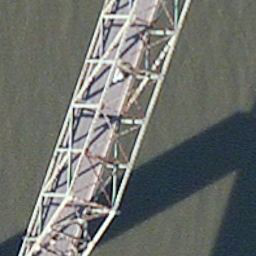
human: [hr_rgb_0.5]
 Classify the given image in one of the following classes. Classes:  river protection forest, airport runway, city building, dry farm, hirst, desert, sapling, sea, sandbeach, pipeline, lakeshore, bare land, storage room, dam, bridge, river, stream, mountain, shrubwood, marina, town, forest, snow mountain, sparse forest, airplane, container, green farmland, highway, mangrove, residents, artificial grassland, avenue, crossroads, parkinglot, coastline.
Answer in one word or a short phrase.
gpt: bridge